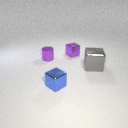
small purple metal cube to the left of large gray metal cube